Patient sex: M
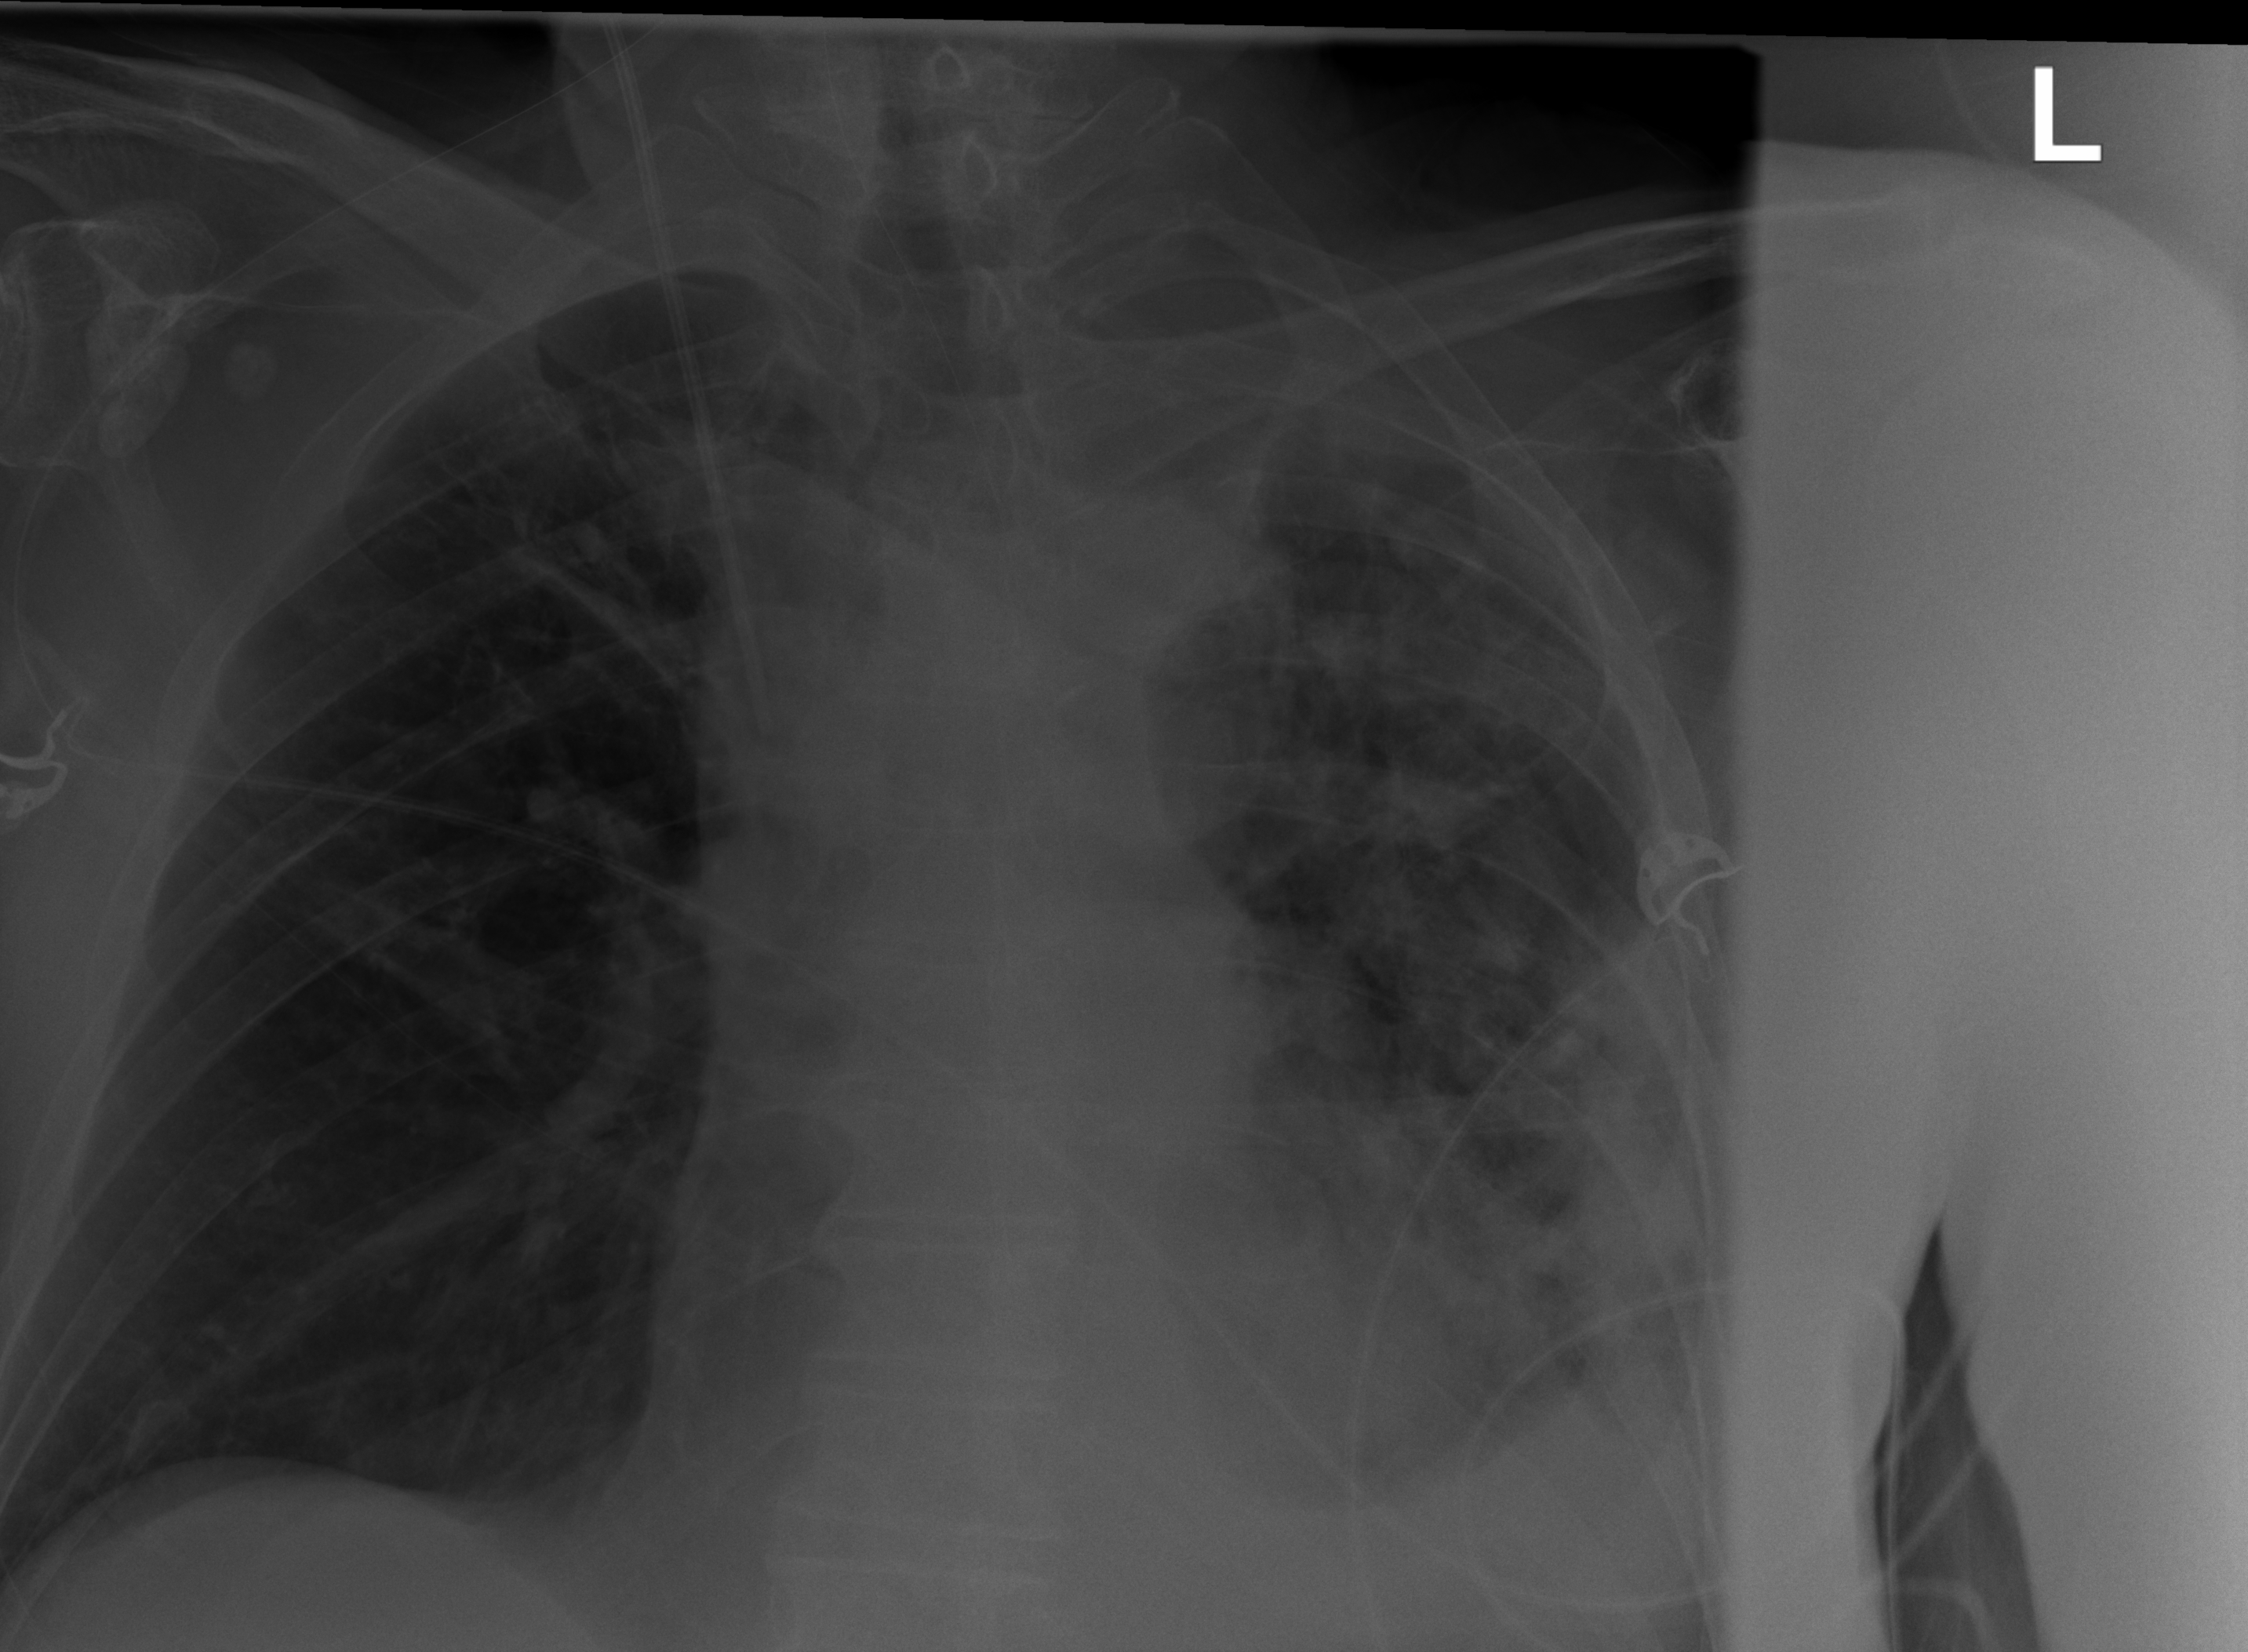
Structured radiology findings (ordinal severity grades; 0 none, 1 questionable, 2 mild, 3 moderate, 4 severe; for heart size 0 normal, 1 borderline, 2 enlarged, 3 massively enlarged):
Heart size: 0
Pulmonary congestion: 0
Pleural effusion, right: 0
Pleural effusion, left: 2
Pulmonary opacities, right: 0
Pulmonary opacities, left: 2
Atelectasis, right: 0
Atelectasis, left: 3